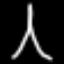
Label: The Eiffel Tower